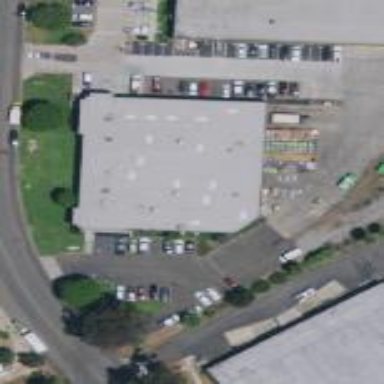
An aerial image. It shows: Industrial building.